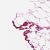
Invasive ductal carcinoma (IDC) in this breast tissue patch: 0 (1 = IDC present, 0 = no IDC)